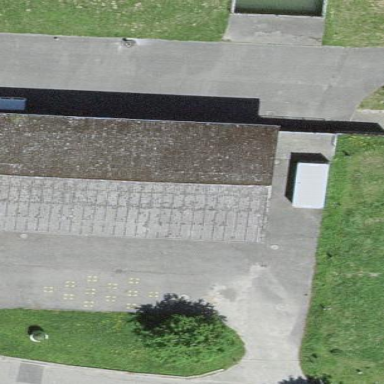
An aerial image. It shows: Gabled building.